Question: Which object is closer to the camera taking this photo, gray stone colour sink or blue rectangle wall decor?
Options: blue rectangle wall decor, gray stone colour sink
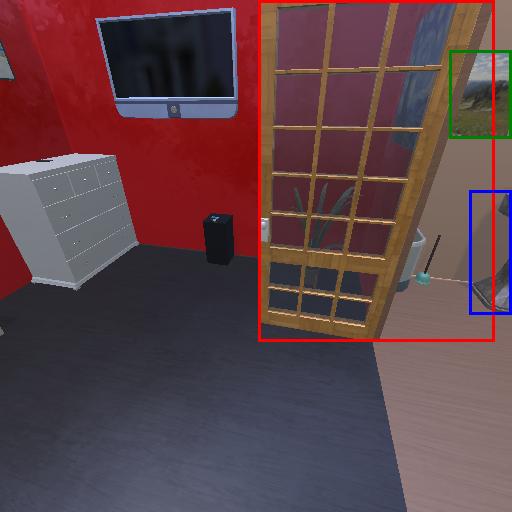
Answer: blue rectangle wall decor